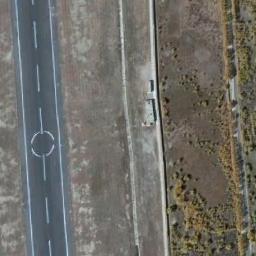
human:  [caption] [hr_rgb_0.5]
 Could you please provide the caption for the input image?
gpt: The runway goes through the clearing and a round marking is on the runway .

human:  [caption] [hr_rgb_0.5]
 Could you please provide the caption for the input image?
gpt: Next to the runway is brown bare ground with white circles and dashes on the runway .

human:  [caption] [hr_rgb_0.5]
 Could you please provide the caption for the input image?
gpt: The runway is on the bare land next to some trees .

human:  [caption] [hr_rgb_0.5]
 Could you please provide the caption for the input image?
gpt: The grass is beside the runway .

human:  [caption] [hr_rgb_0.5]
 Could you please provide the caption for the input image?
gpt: There are empty land beside the runway .